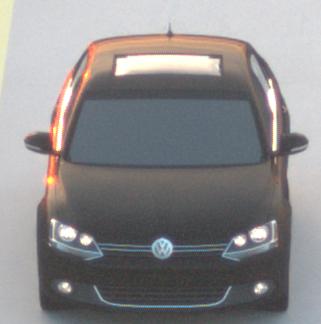
Make: VW
Model: Jetta 1.2 TSI
Detailed model: Jetta (IV)
Model produced from: 2011/01
Model produced until: 2014/08
Doors: 4
Color: black
Road condition: dry road
Daytime: sunrise or sunset
Contrast: medium contrast